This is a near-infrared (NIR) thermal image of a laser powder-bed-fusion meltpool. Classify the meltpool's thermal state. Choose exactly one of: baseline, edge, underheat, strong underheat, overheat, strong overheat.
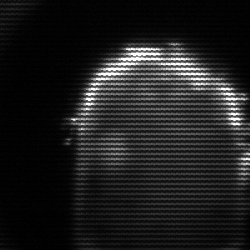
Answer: baseline